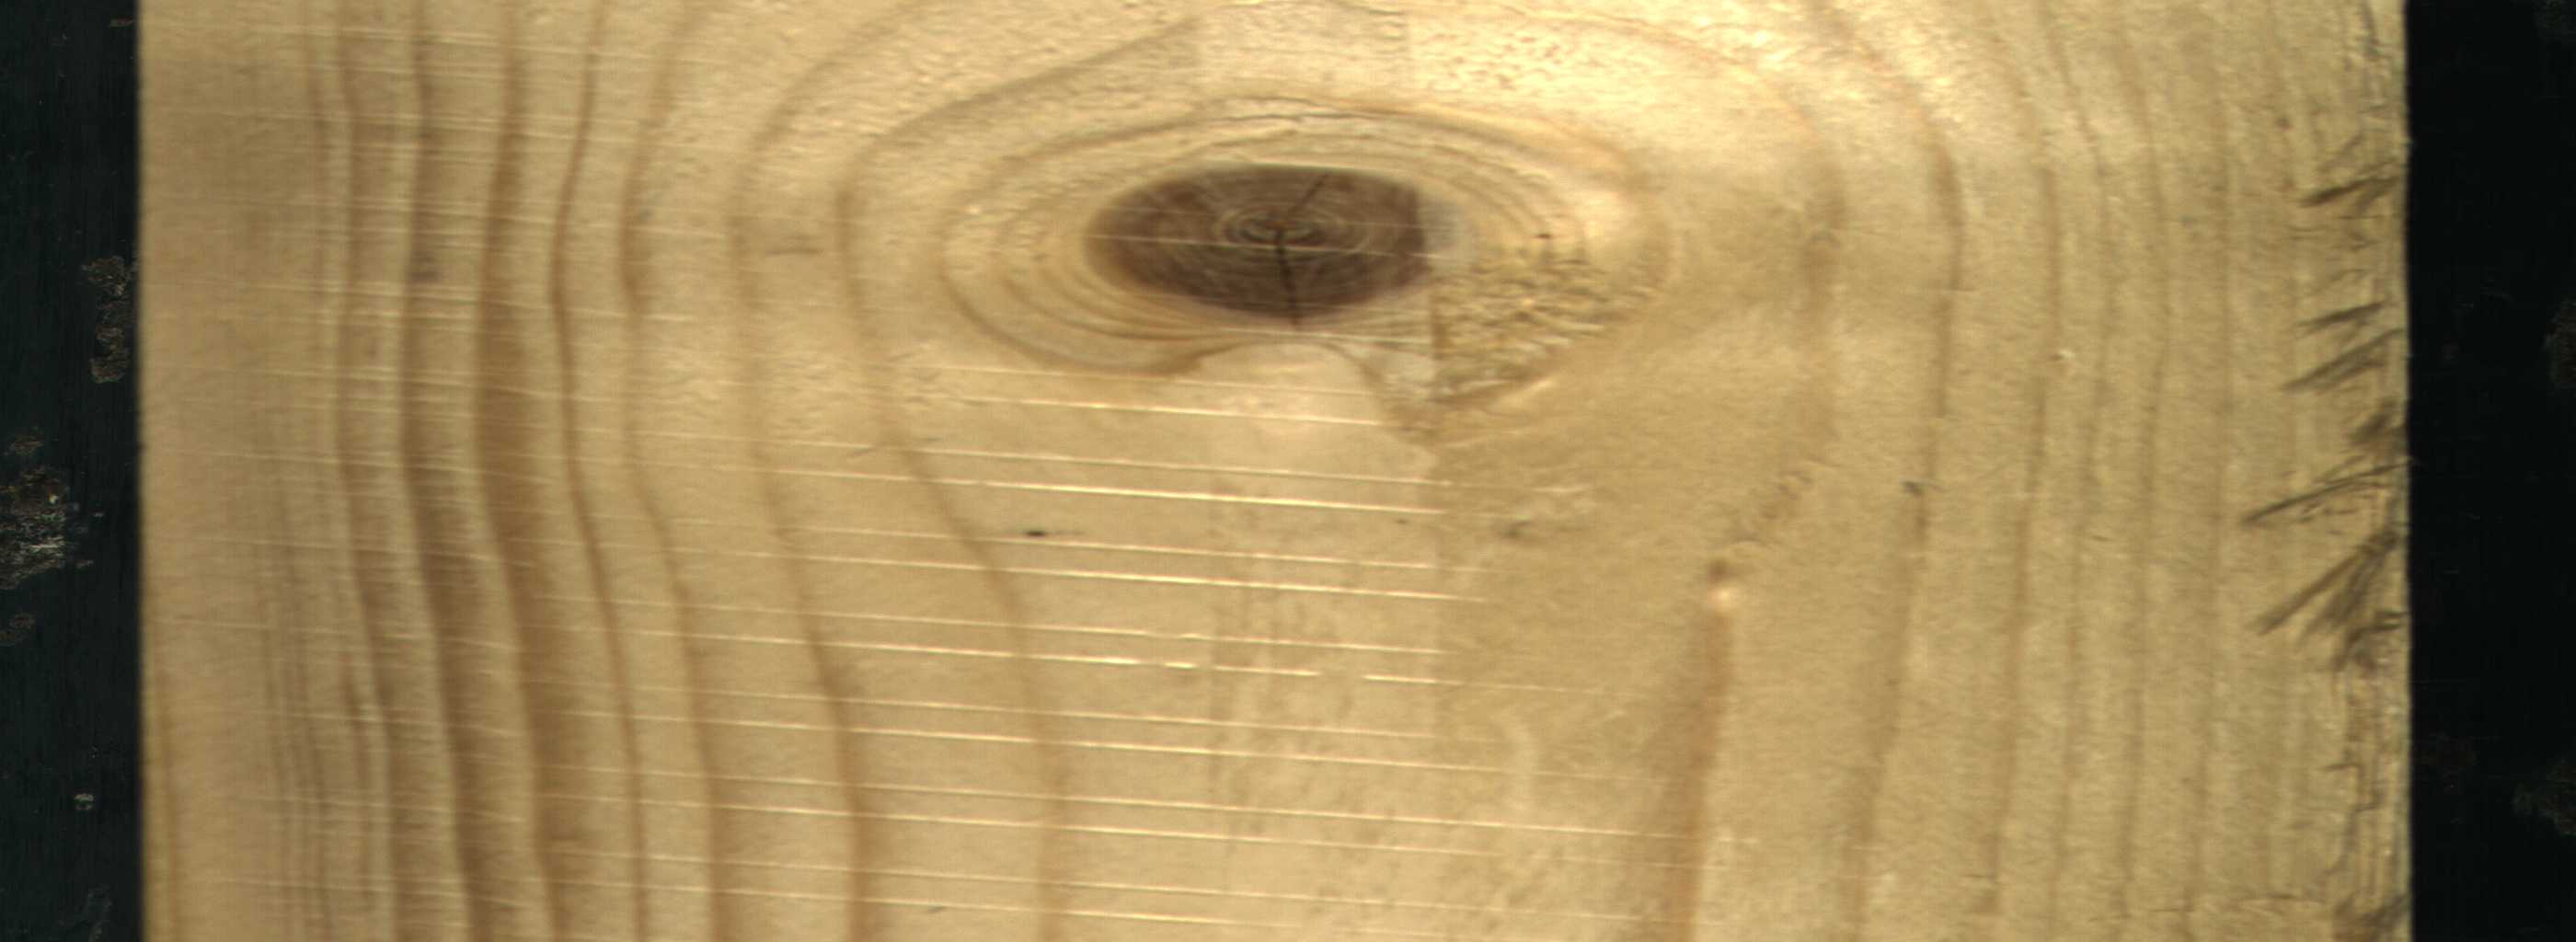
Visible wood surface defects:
knot_with_crack